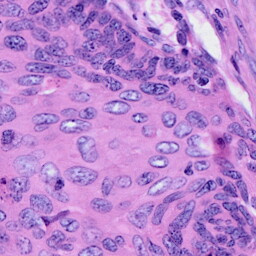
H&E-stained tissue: Cervix